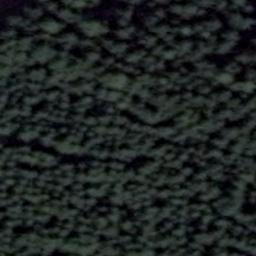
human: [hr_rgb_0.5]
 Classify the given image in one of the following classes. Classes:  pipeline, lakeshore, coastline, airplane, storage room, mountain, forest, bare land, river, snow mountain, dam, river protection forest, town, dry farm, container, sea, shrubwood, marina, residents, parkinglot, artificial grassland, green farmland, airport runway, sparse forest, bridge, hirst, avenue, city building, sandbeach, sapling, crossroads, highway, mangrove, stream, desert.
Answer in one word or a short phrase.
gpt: forest